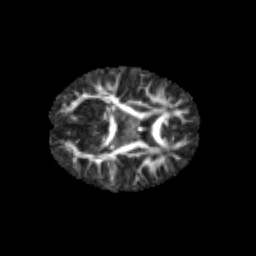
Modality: FA
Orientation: axial
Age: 6
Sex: male
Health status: healthy